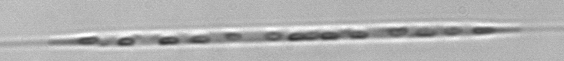
Label: Rhizosolenia